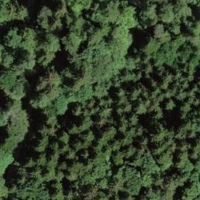
EUNIS habitat code: 44
Species observed at this site:
Fagisyrphus cincta